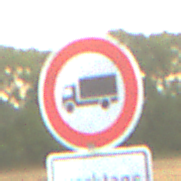
Verkehrszeichen: VerbotFuerKraftfahrzeugeUeberDreiKommaFuenfTonnen
Zusatzzeichen unten: ZeitangabenMitBeschraenkungAufWochentage1
Umgebung: Outdoor, RoadRail
Tageszeit: SunriseSunset
Wetter: PartlyCloudy
Licht: Natural
Jahreszeit: NotSpecified
Kontrast: LowContrast